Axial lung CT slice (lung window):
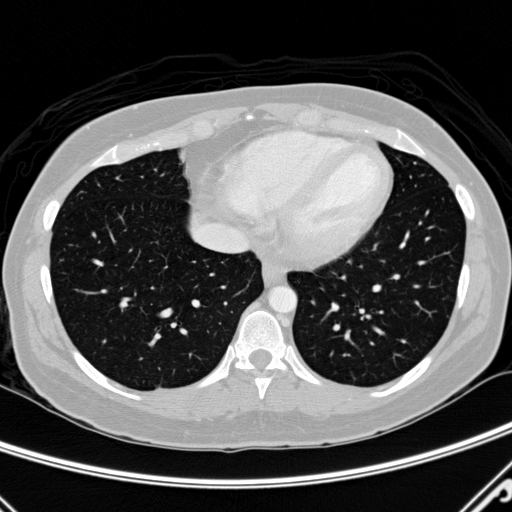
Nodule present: no